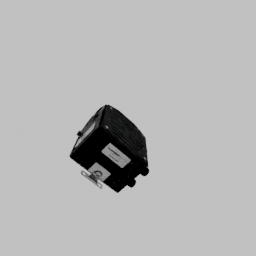
Label: electronics